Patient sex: M
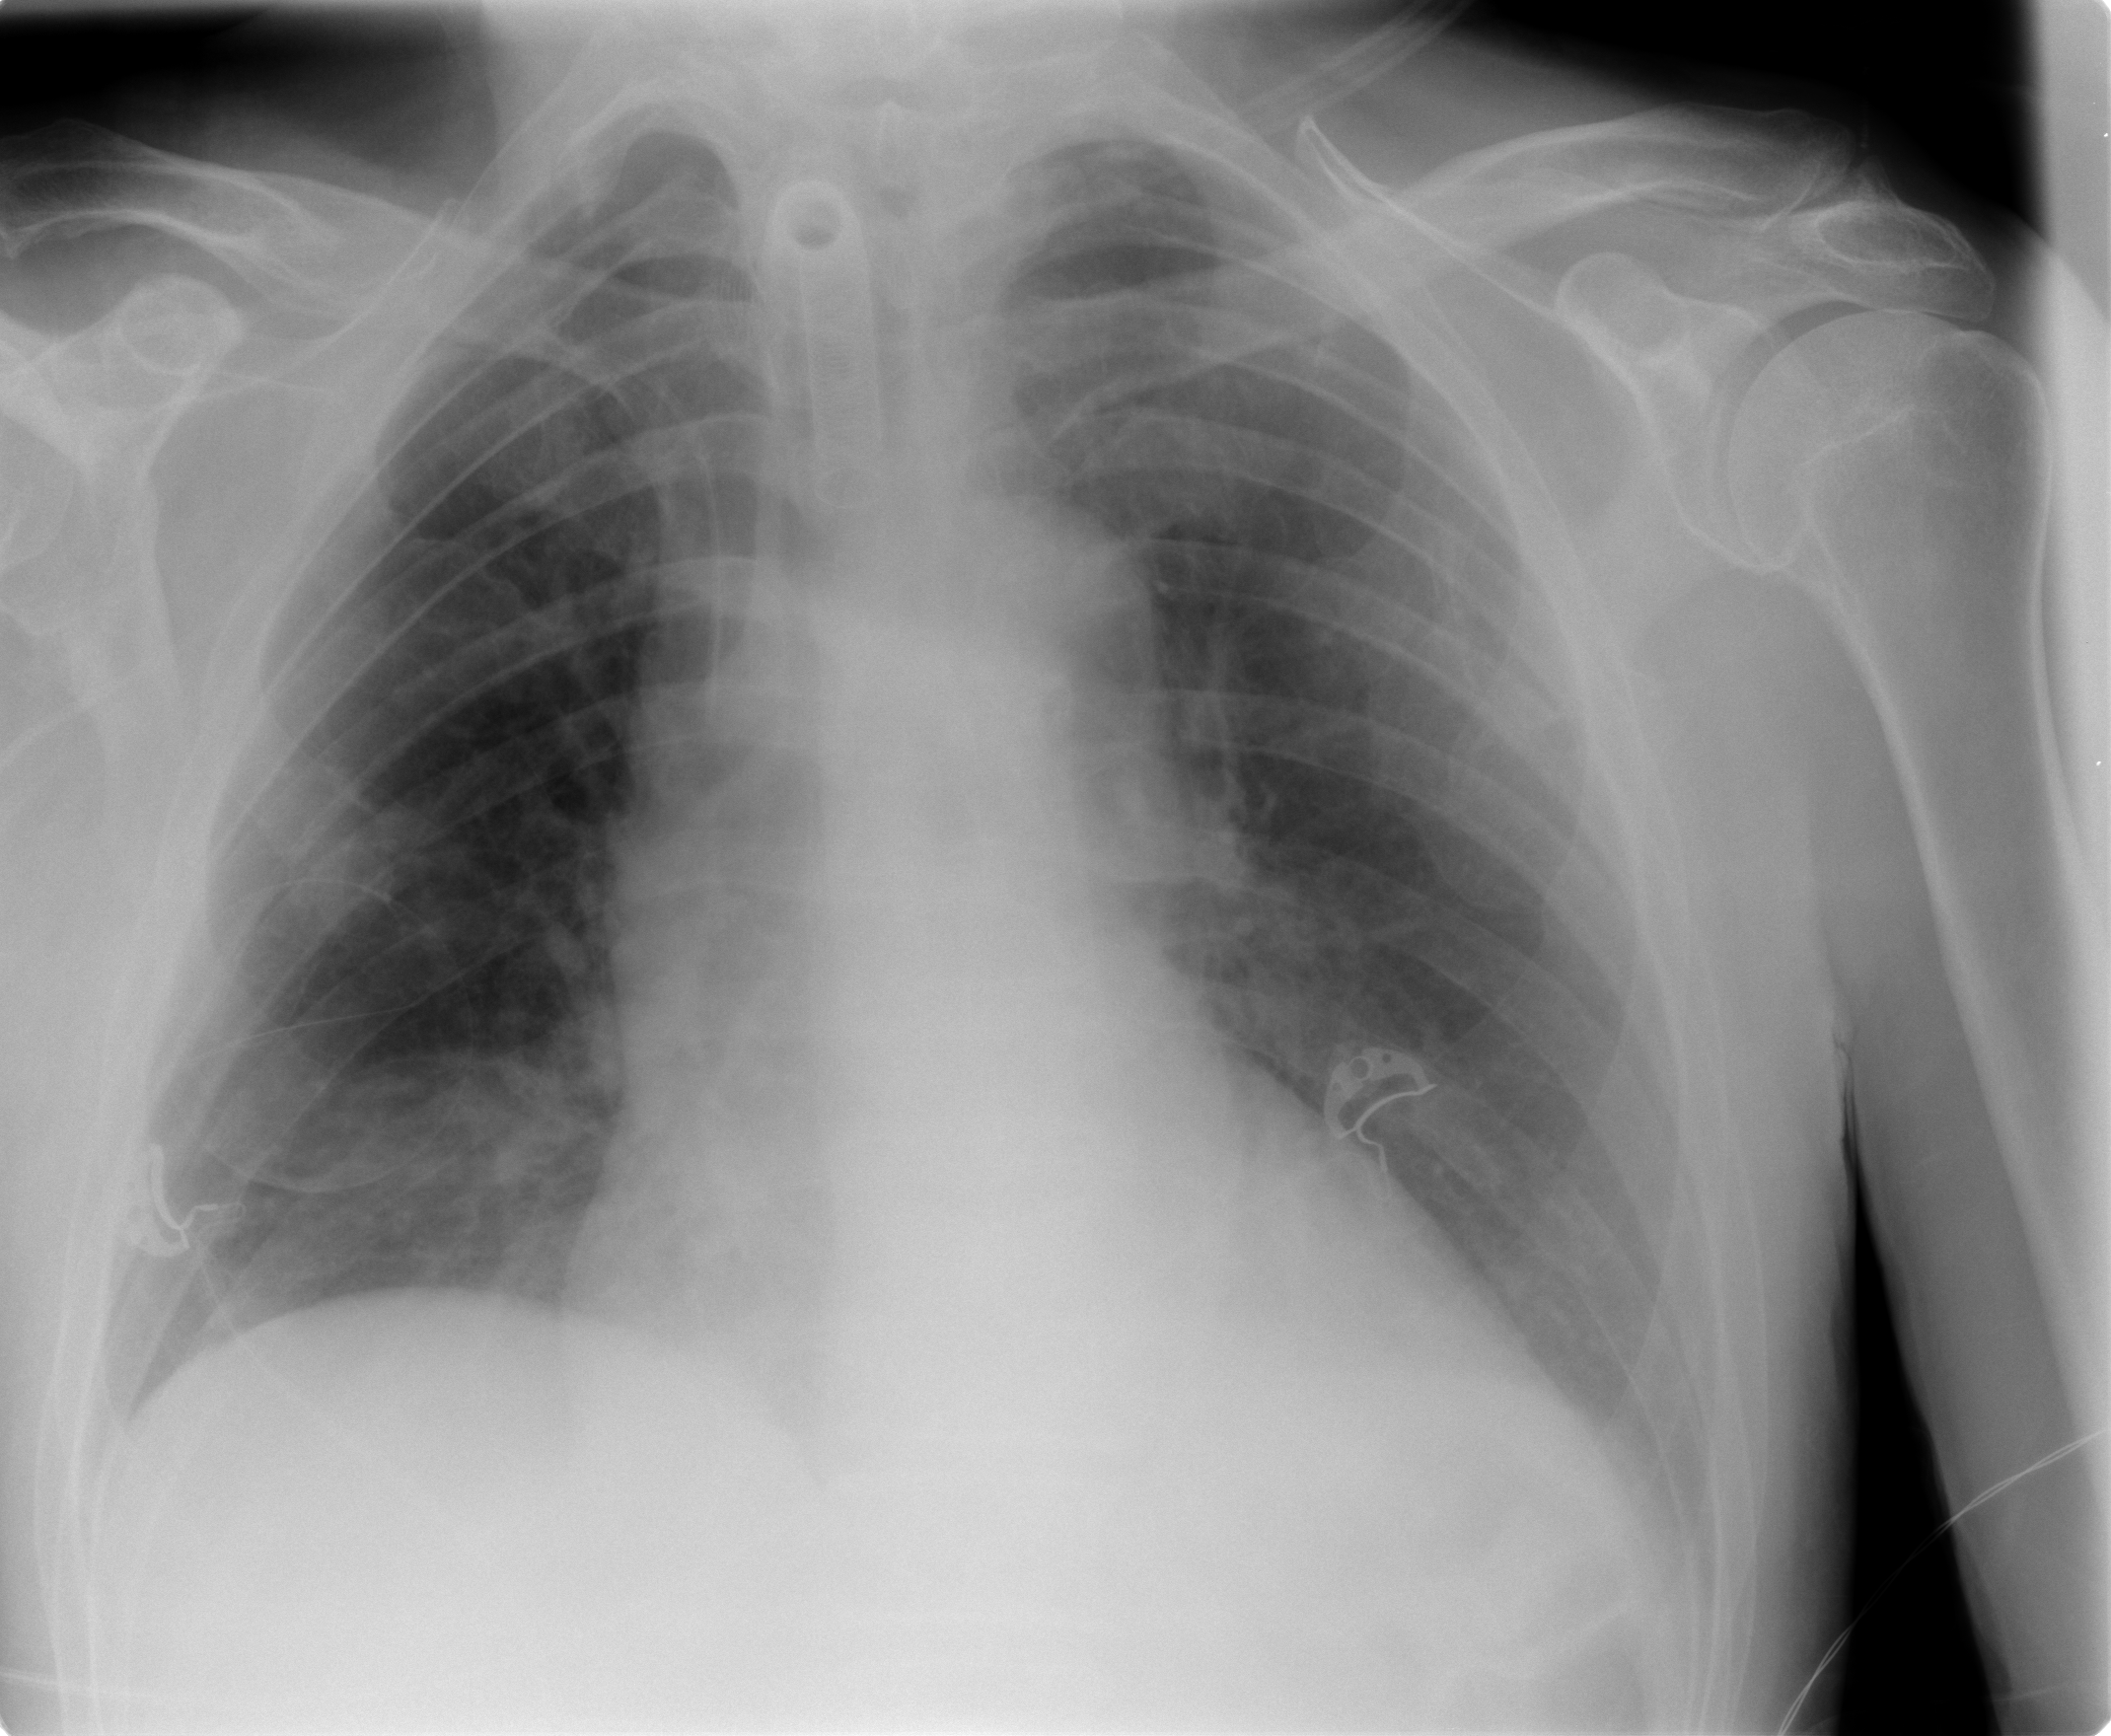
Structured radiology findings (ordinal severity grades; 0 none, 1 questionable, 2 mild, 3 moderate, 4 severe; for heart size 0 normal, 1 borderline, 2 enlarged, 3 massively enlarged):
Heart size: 2
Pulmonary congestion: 2
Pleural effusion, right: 0
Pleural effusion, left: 2
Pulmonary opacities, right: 0
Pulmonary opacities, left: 0
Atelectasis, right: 1
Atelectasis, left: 2